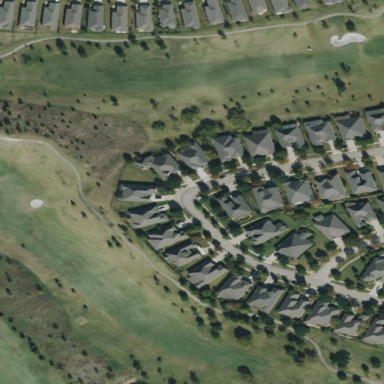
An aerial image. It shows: Golf rough area.